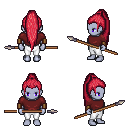
a pixel art fantasy rpg character, female body template, dark elf, purple skin, maroon long-sleeve shirt, white pants, ruby red extra-long topknot hairstyle, leather bracers, spear, four views (front, back, left, right), 2x2 character sprite sheet, small pixel art, hard edges, no anti-aliasing